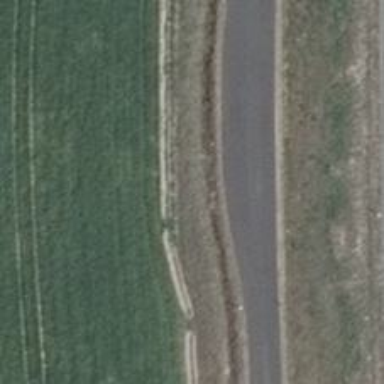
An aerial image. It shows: Passing place on the road.